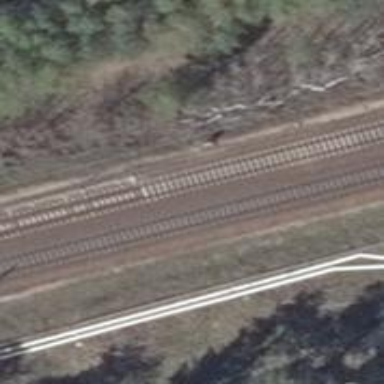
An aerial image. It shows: Railway switch with the turnout on the left side.